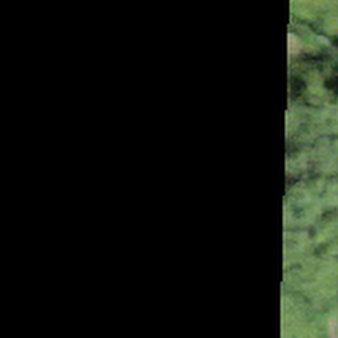
Label: other